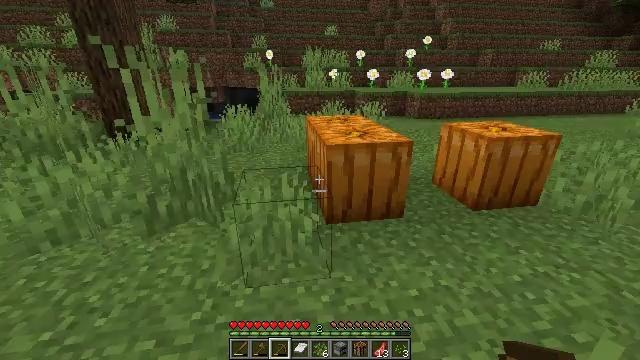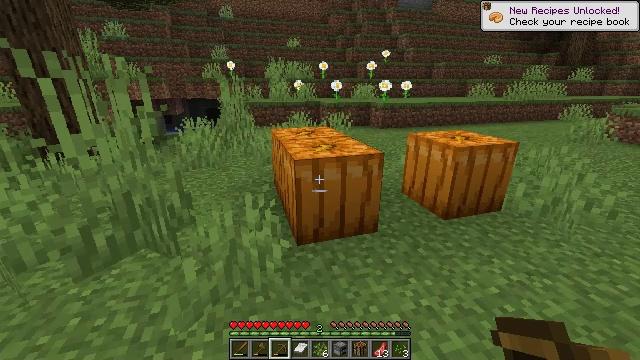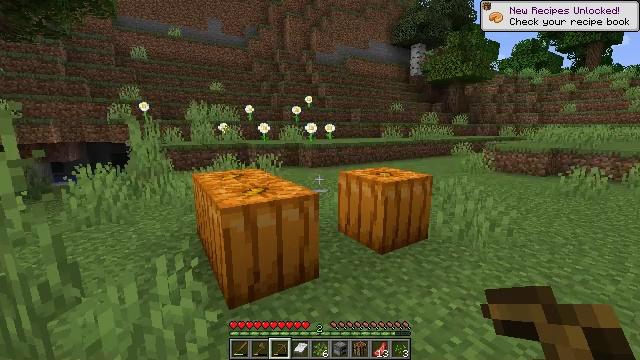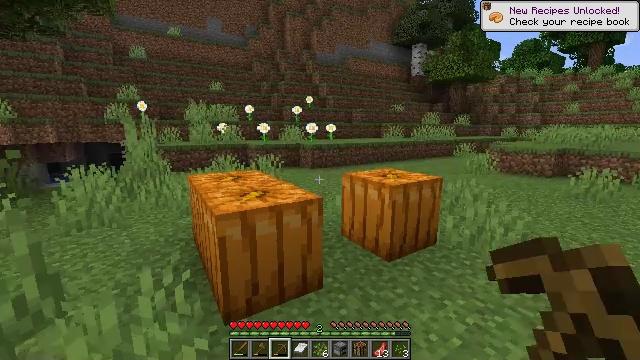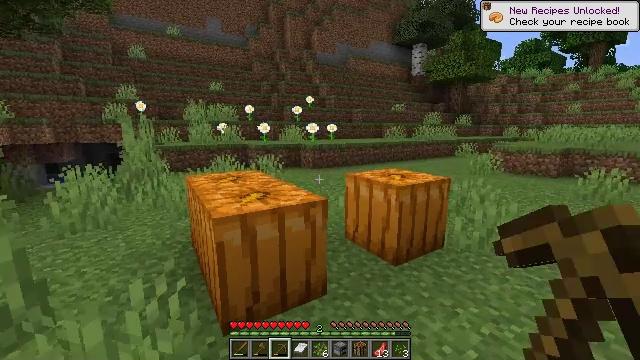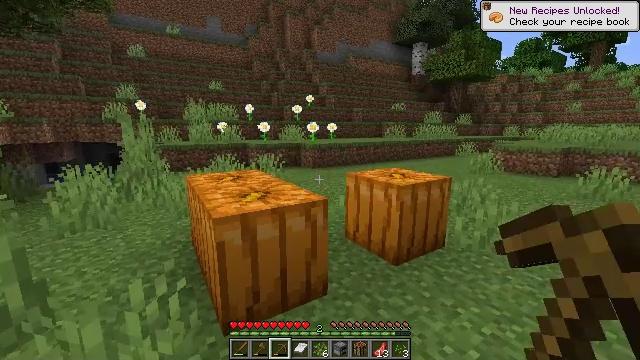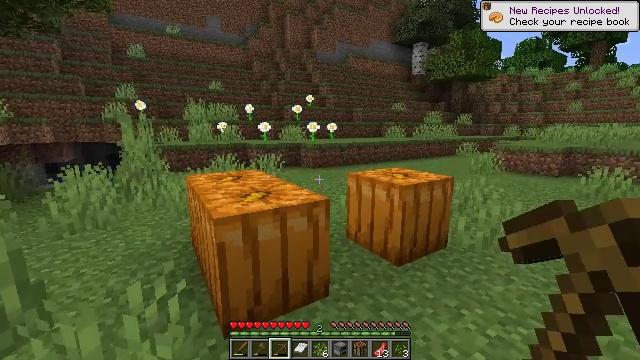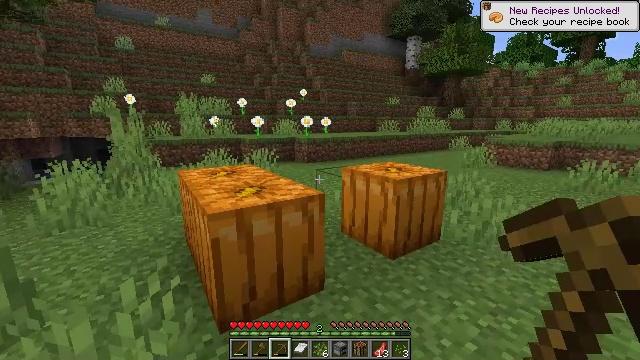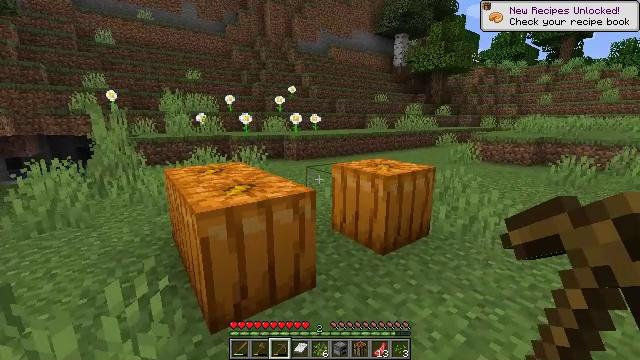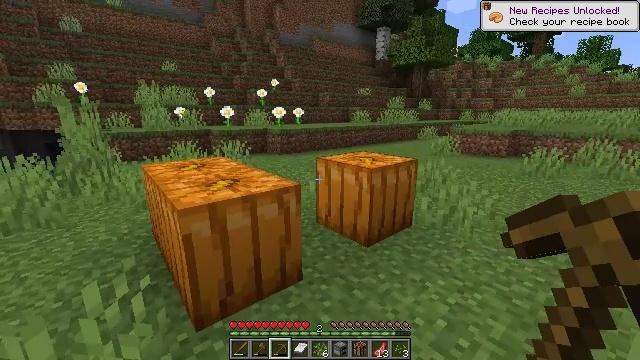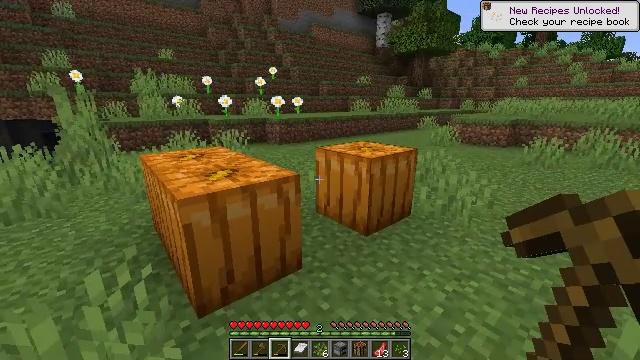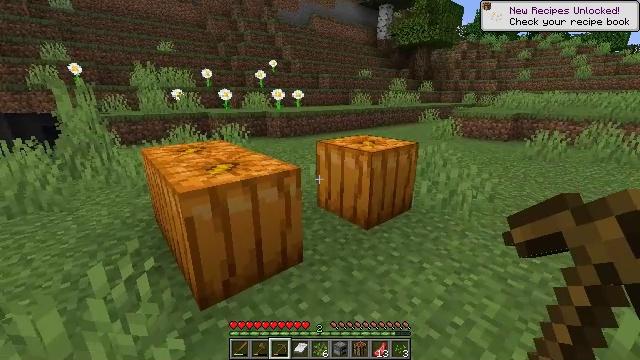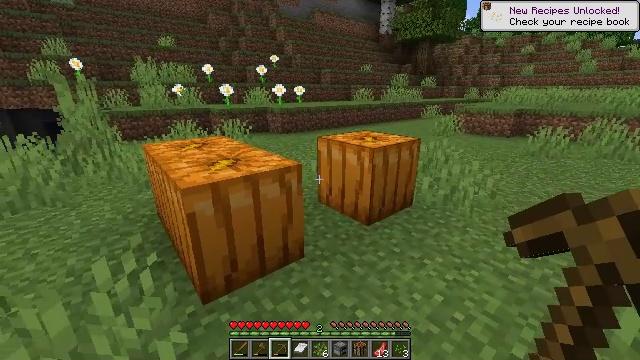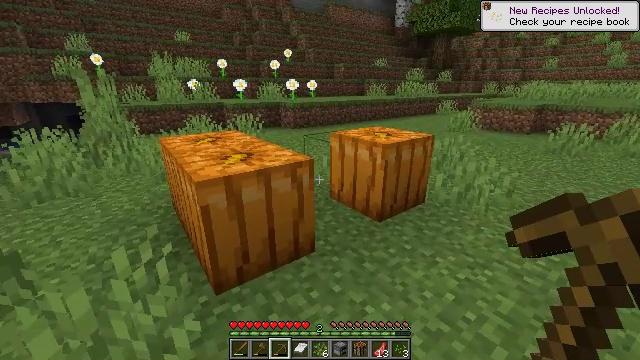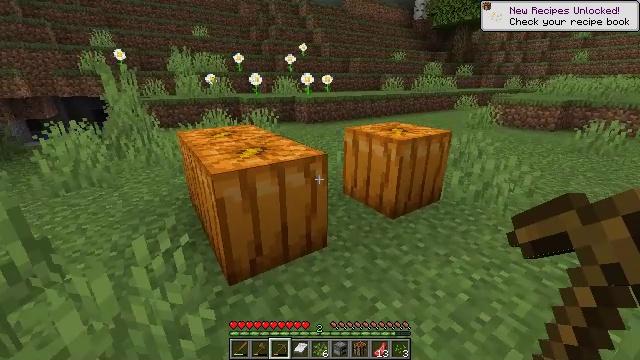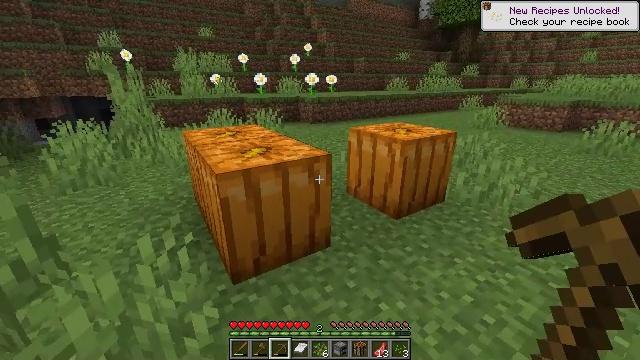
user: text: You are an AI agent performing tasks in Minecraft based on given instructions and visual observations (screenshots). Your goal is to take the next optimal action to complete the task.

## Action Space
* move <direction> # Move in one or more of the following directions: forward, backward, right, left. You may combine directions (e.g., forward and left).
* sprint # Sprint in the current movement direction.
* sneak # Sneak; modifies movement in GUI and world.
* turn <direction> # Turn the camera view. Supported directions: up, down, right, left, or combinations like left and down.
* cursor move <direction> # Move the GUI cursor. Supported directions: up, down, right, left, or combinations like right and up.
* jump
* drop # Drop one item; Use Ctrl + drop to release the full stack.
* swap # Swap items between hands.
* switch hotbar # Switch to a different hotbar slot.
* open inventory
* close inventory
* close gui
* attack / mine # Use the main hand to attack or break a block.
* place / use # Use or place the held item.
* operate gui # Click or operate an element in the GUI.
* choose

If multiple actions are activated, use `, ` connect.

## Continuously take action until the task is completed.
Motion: motion action
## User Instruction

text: Mine the pumpkin from the ground.
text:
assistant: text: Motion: move forward
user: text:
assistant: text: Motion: move forward, turn right and up
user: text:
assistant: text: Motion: no_op
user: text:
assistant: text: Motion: no_op
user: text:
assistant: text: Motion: no_op
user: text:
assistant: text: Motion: no_op
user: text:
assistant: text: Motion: turn right and down
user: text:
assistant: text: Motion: turn right
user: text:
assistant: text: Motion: turn right and down
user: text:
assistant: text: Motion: turn down
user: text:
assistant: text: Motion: turn down
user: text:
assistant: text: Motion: no_op
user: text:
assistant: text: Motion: turn left and down
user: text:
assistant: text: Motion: turn left and down
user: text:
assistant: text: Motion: no_op
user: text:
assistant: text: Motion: no_op
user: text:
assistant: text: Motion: no_op
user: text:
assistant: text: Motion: no_op
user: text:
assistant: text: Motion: turn right and up
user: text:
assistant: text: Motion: turn right and up
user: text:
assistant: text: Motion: turn right and up
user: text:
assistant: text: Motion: turn right and up
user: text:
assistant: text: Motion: turn right and up
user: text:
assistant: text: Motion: turn right and up
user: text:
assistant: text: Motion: turn right
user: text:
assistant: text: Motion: turn right
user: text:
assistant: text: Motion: no_op
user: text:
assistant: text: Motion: no_op
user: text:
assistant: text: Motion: no_op
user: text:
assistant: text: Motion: no_op